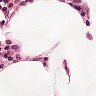
Metastatic tissue present: no